Question: I'd like to create a tree mixing radio and checkbox .... The first section will use radio (to select just one Base layer in my map) and the others sections will use checkbox (to select any layers to show up)
Is it posible to do that with dynatree? Image attached...

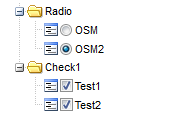
Answer: Checkboxes and Radioboxes are simply CSS styled '<span>' tags, so you can add your own CSS that overrides this based on some custom node classes.
You should then use 'selectMode: 2', and implement the desired behavior in the 'onSelect' handler.